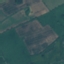
Land use / land cover class: Pasture